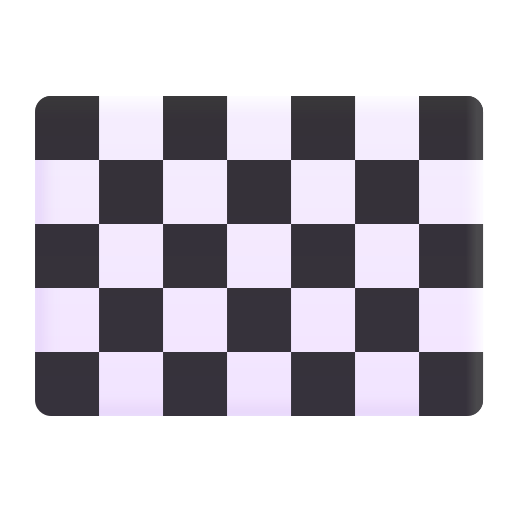
chequered flag color